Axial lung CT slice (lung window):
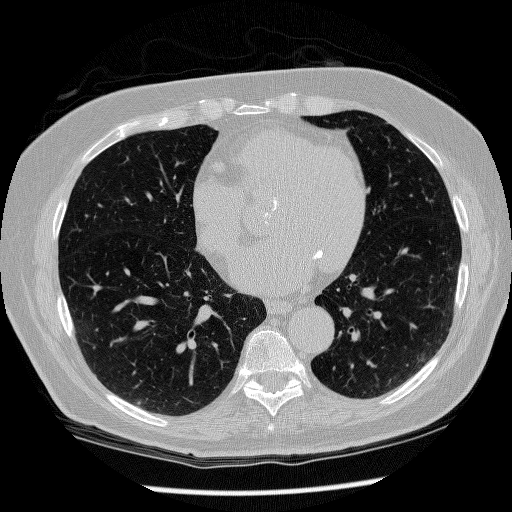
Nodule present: no